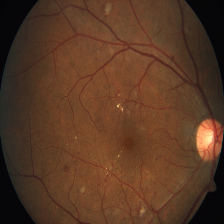
Diabetic retinopathy grade: Severe